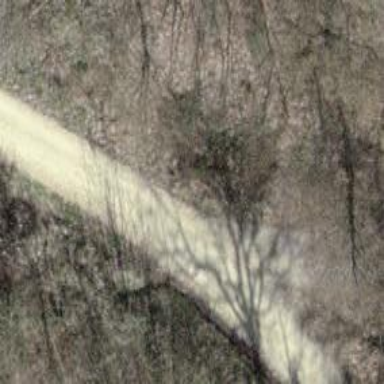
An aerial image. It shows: Track with grade 2 gravel surface.